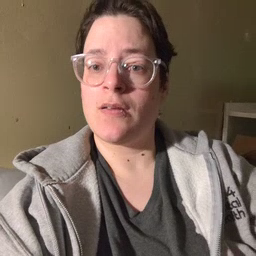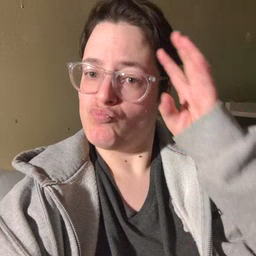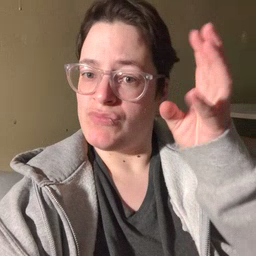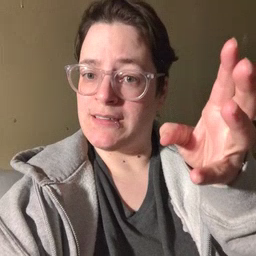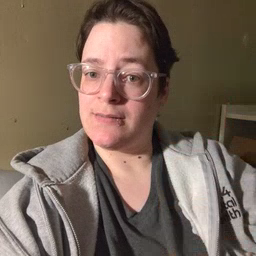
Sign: pretend